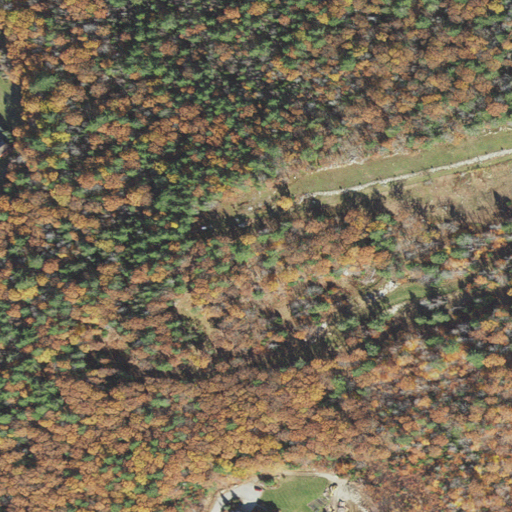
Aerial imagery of mountain in New Hampshire named Rowell Hill containing mixed forest, evergreen forest, shrub, deciduous forest, pasture, and medium intensity development